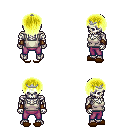
a pixel art fantasy rpg character, male body template, skeleton, white pirate shirt, magenta pants, gold plain hairstyle, silver tiara, cloth bracers, brown slippers, four views (front, back, left, right), 2x2 character sprite sheet, small pixel art, hard edges, no anti-aliasing